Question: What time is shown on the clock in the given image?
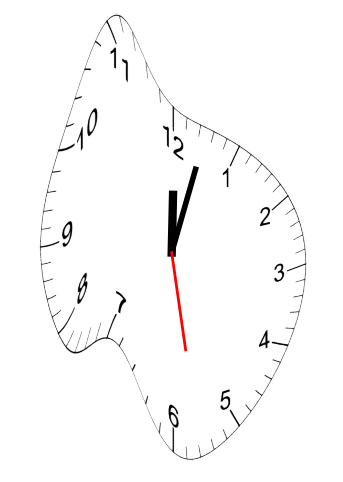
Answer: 12:02:28